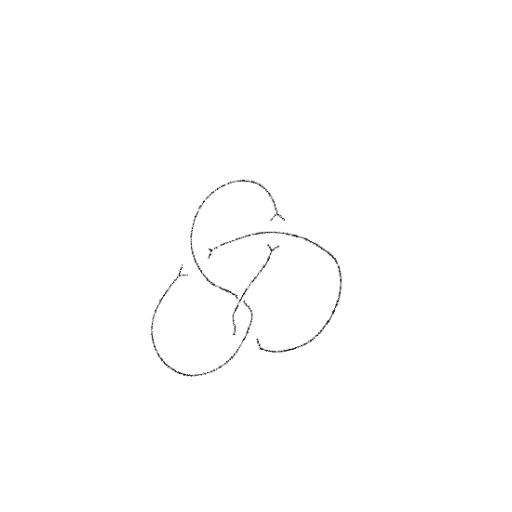
Crossing number: 4